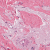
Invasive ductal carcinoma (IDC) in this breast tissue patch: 0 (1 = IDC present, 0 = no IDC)